Question: please help me to draw a text with rounded rectangle as background. I have to draw many texts on a canvas and the text has rounded background. SO what I am trying is to write a function "createTextBitmap" which return a bitmap image so that we can draw image(which return by the function) on a main canvas.
the 'createTextBitmap'function can return a created bitmap, the bitmap image is the one,which contains the text with rounded edge background...
i have tried one, which gives below.
'''
private Bitmap ProcessingBitmap(String text,Paint paint, boolean lastPoint){
Bitmap bm1 = null;
Bitmap newBitmap = null;
Rect bounds = new Rect();
paint.getTextBounds(text, 0, text.length(), bounds);
float width = bounds.width();
float height =bounds.height();
float radius;
if (width > height){
radius = height/4;
}else{
radius = width/4;
}
Paint paint1 = new Paint();
paint1.setColor(Color.GREEN);
paint1.setStrokeWidth(5);
paint1.setStyle(Paint.Style.FILL);
float center_x, center_y;
center_x = width/4;
center_y = height/4;
final RectF rect = new RectF();
rect.set(center_x - radius,
center_y - radius,
center_x + radius,
center_y + radius);
Canvas canvas2 = new Canvas();
canvas2.drawRoundRect(rect, 0, 0, paint);
canvas2.drawText(text, 0, 0, paint);
return newBitmap;
}
'''
and my question is How can we convert this canvas2 to a bitmap image? and image has the size of text bounds,
which look like
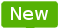
Answer: to convert your canvas into bitmap please do the following :
'''
public Bitmap convertCanvasToBitmap(int width , int height) {
Bitmap drawnBitmap = null;
try {
drawnBitmap = Bitmap.createBitmap(width, height, Config.ARGB_8888);
Canvas canvas = new Canvas(drawnBitmap);
// now draw anything you want to the canvas
} catch (Exception e) {
e.printStackTrace();
}
return drawnBitmap;
}
'''
so the idea is just pass the bitmap to the canvas , draw with the canvas it will be drawn into your bitmap .
and please refer to this answer <URL> to see how to deal with the text size in the bitmap .
and please give me some feedback
Hope that helps .